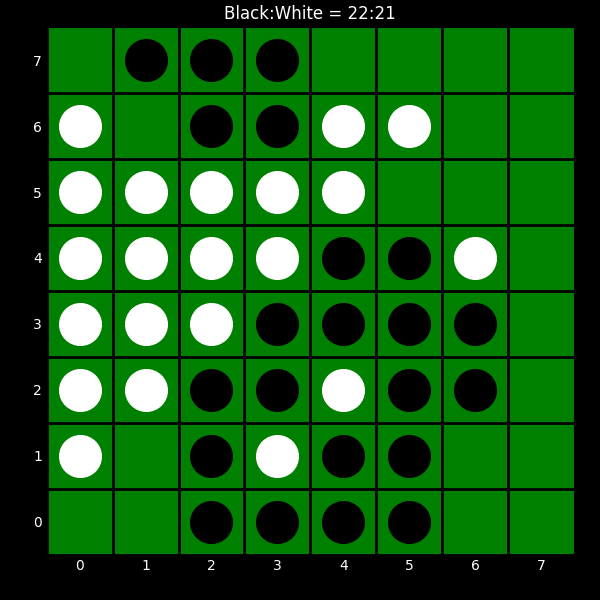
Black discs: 22
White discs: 21